Field crop: tomato
Growth stage: 1
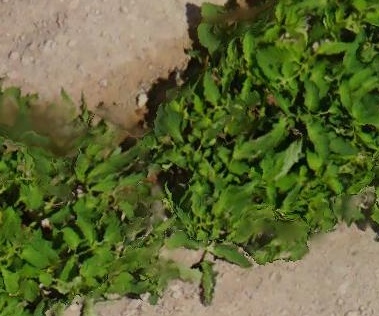
Species: tomato